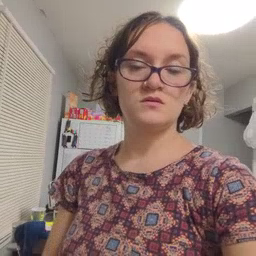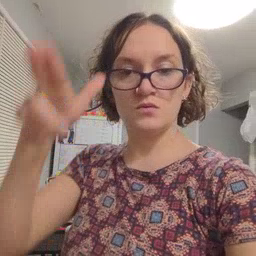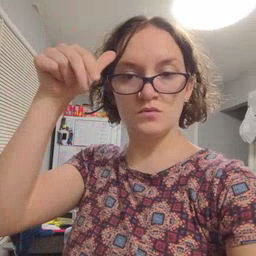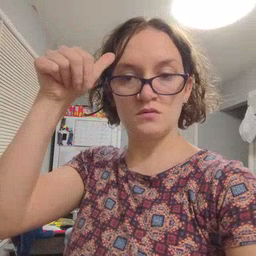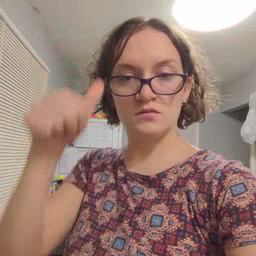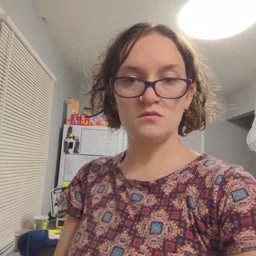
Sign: horse